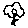
Label: flower